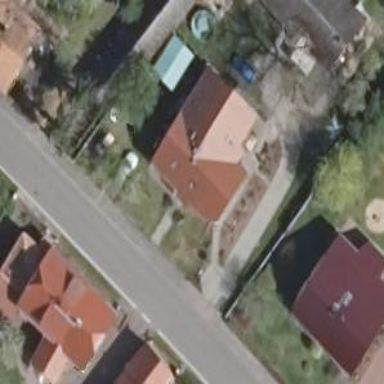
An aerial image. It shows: House with multiple building parts.